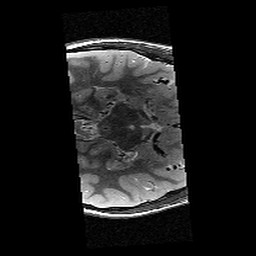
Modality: T2w
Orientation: axial
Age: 11
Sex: male
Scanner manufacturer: siemens
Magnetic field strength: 3 T
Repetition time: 9.23 s
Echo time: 0.067 s